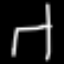
Label: chair